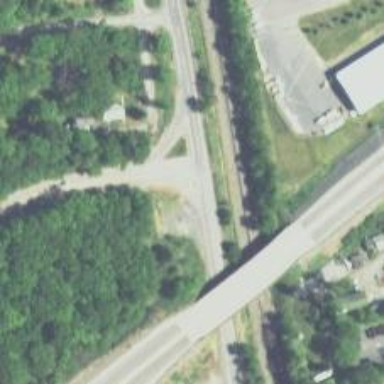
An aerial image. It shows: Primary link highway.